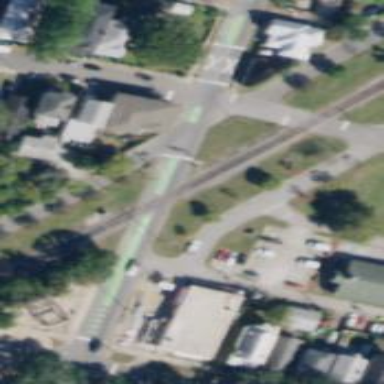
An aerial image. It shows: Railway crossing.